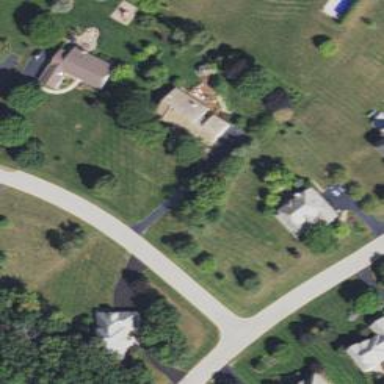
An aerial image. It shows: Driveway leading to service road.